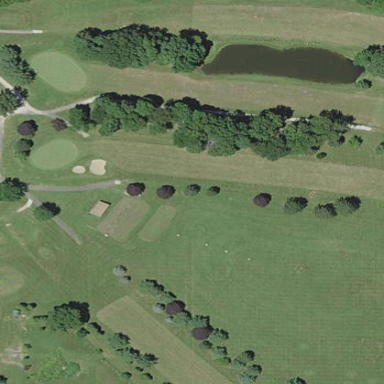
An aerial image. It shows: Driving range for golf practice.